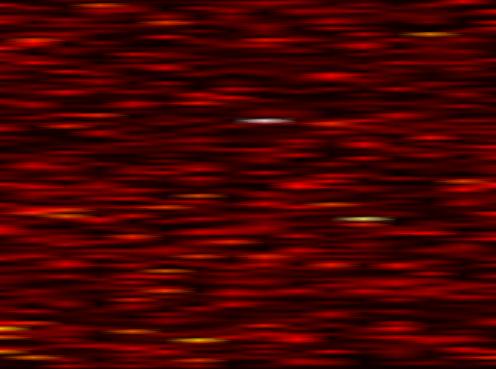
Label: FOFDM